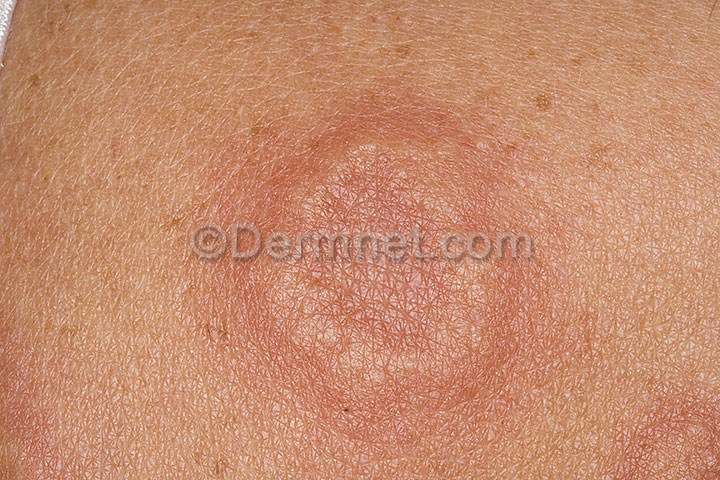
Disease: Vasculitis Photos